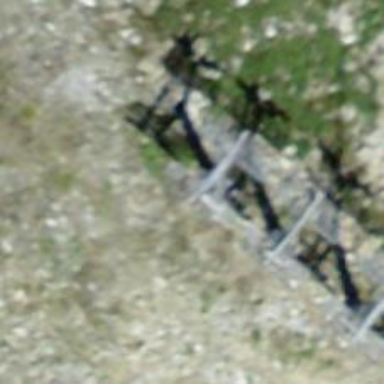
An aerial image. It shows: Pylon used for aerialway.